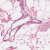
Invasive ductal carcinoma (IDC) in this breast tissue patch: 0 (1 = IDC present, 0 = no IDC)